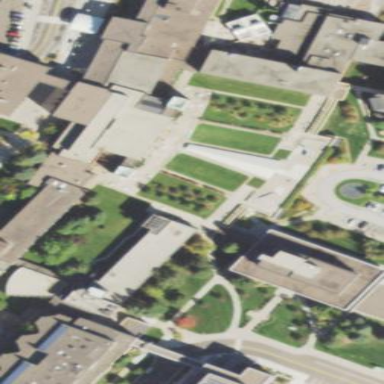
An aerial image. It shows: View of university building.